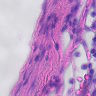
Metastatic tissue present: no